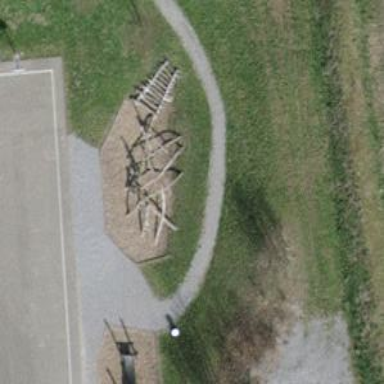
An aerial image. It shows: Playground area for leisure land.